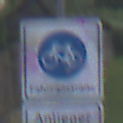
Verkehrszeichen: BeginnFahrradstrasse
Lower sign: PersonengruppenFrei1
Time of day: SunriseSunset
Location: Outdoor (Urban)
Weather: PartlyCloudy
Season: NotSpecified
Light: Natural